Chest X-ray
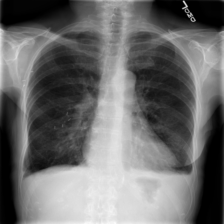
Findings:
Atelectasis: negative
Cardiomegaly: negative
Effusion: positive
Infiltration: negative
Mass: negative
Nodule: negative
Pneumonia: negative
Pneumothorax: negative
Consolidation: negative
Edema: negative
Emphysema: negative
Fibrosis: negative
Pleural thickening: negative
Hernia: negative